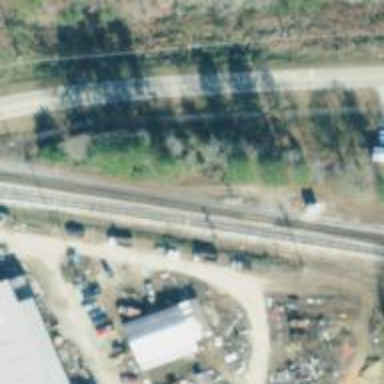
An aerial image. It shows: Railway signal.